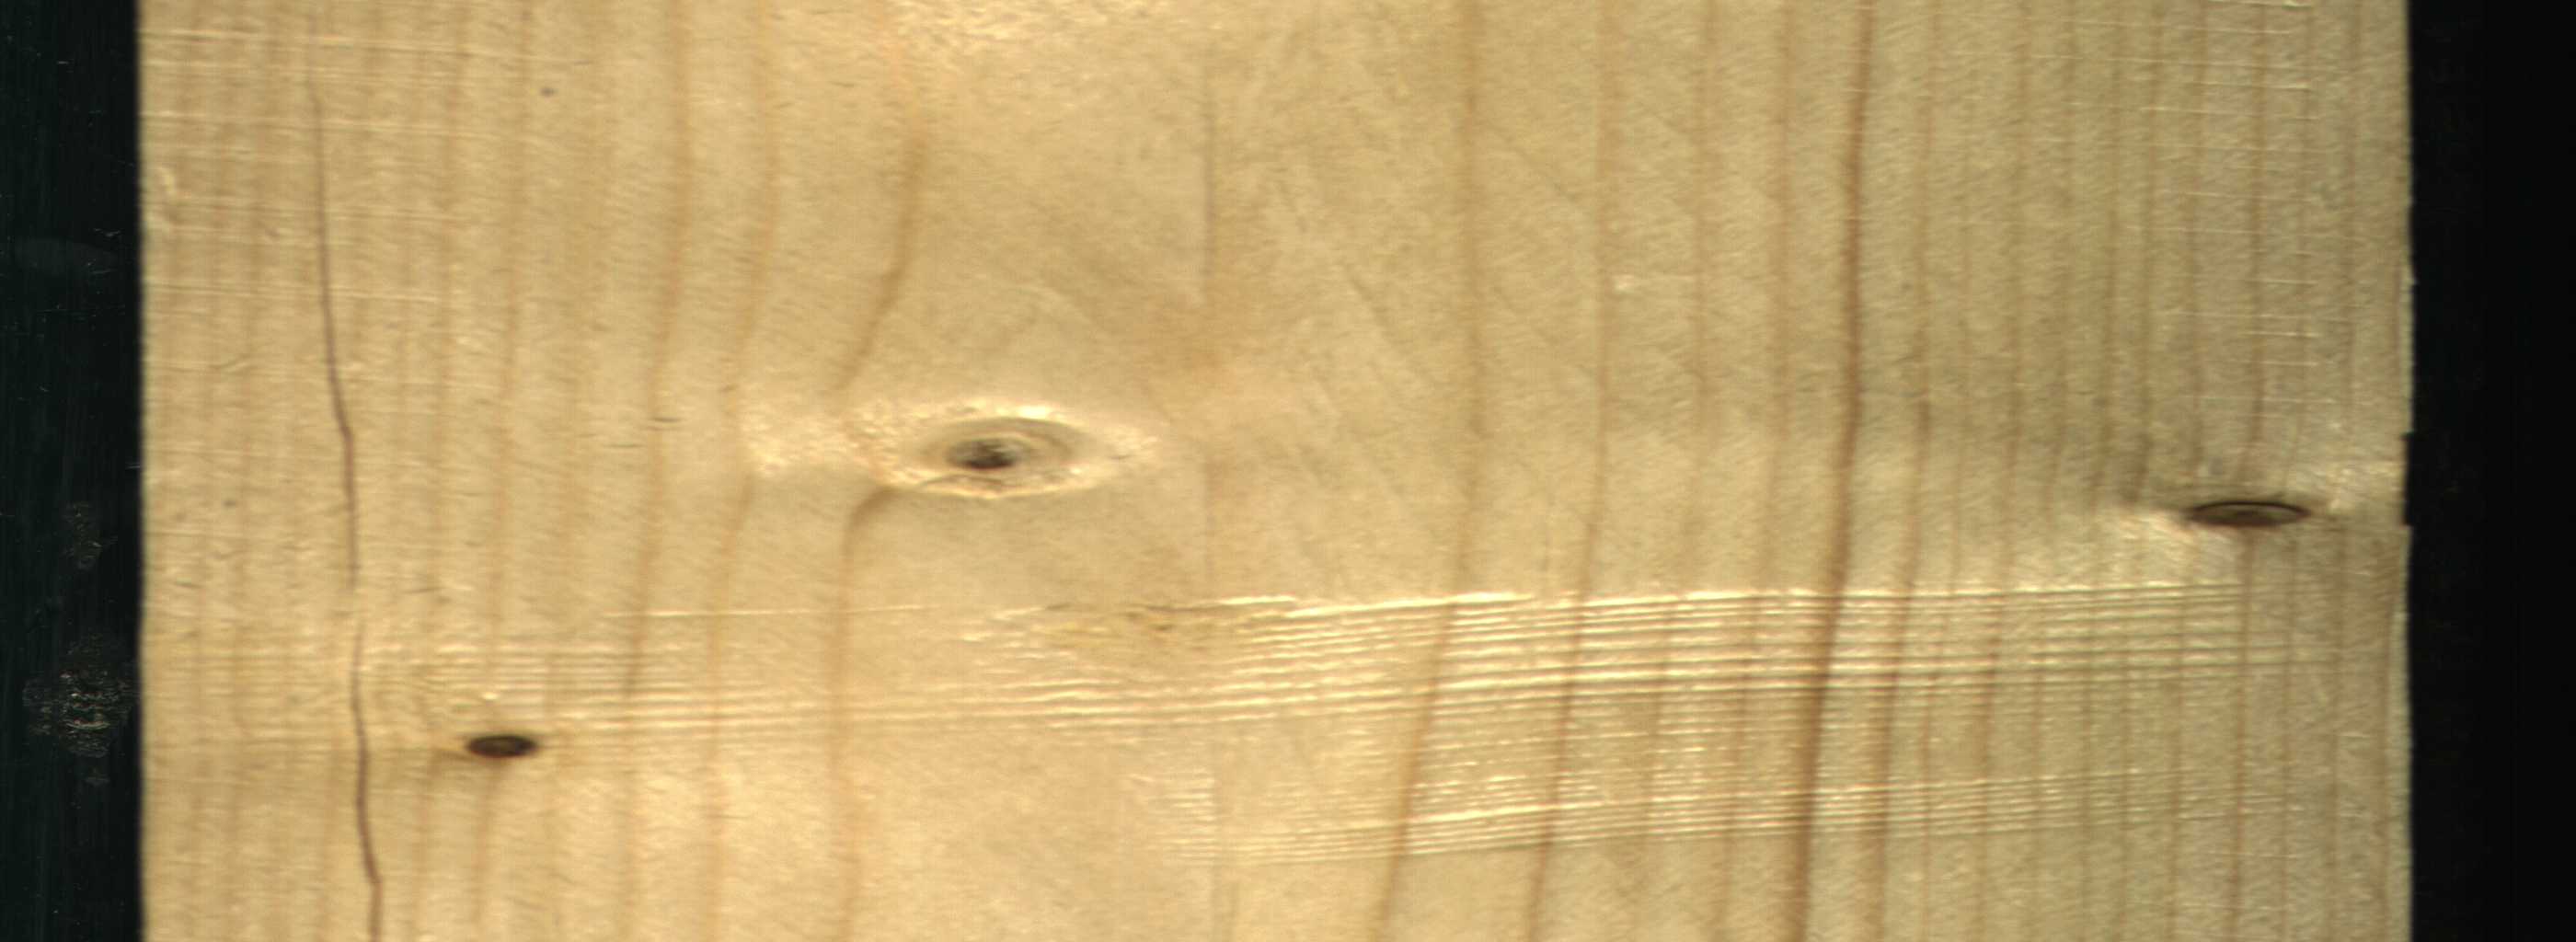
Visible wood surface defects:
Crack
Crack
Dead_Knot
Live_Knot
Live_Knot